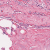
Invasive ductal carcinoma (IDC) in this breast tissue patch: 1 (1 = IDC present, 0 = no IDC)